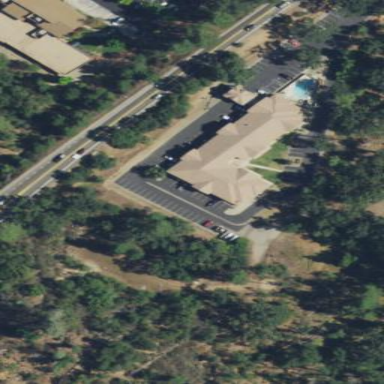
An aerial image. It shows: Hotel offering tourism services.